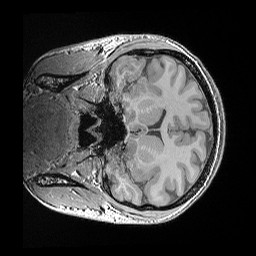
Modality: T1w
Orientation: coronal
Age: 22
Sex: female
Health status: healthy
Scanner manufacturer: siemens
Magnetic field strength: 3 T
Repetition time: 0.02 s
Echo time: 0.00492 s